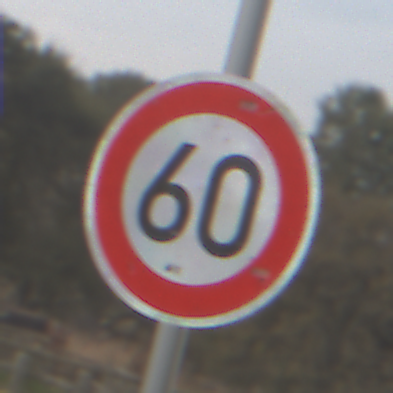
Verkehrszeichen: Geschwindigkeit60
Umgebung: Outdoor, Nature
Tageszeit: MorningAfternoon
Wetter: Overcast
Licht: Natural
Jahreszeit: NotSpecified
Kontrast: LowContrast